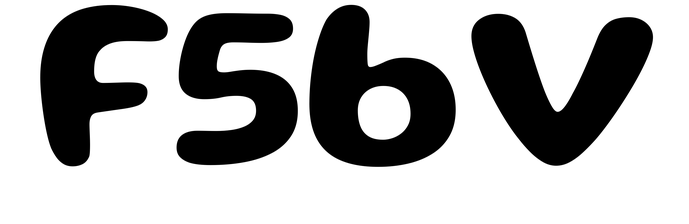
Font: Gluten_SemiBold